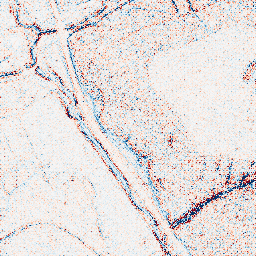
Category: edge_preserving
Decomposition family: anisotropic_diffusion
Decomposition parameters: iterations: 20
kappa: 50
gamma: 0.05
Upsampling method: regularized
Upsampling parameters: scale: 2
lambda_reg: 0.1
Upsampling scale: 2